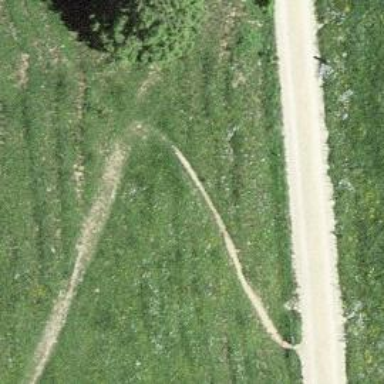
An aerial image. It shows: Dirt path.